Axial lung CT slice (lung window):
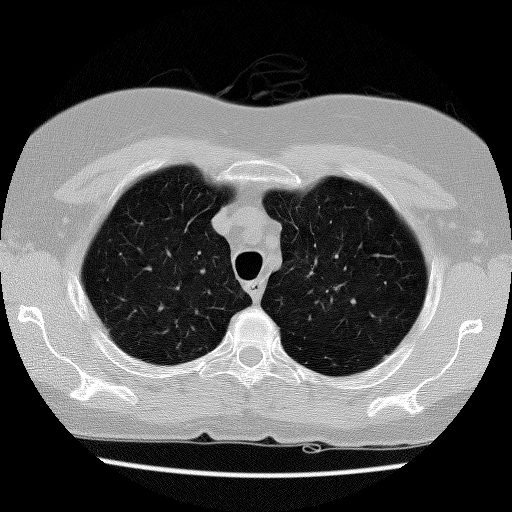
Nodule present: no